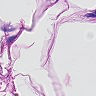
Metastatic tissue present: no